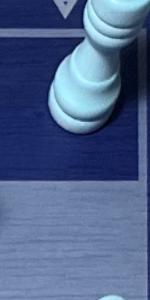
Label: Empty